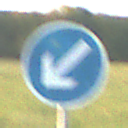
Verkehrszeichen: VorgeschriebeneVorbeifahrtLinks
Umgebung: Outdoor, Nature
Tageszeit: SunriseSunset
Wetter: PartlyCloudy
Licht: Natural
Jahreszeit: NotSpecified
Kontrast: MediumContrast